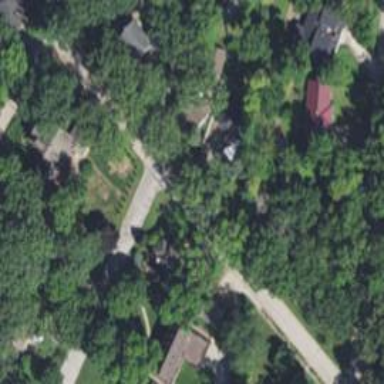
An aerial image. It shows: Residential road with sidewalk on the left side.